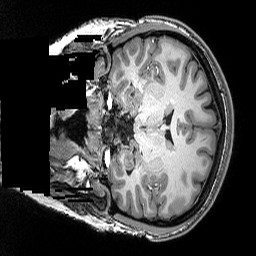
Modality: T1w
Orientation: coronal
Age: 20
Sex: female